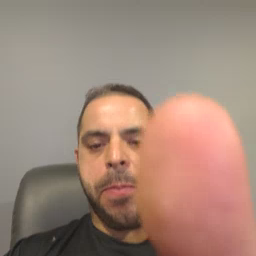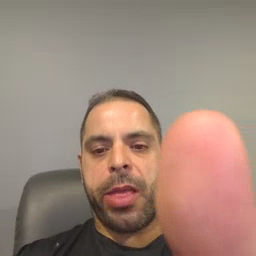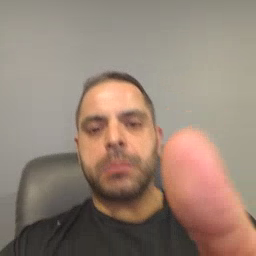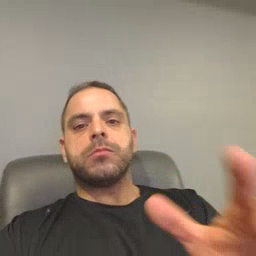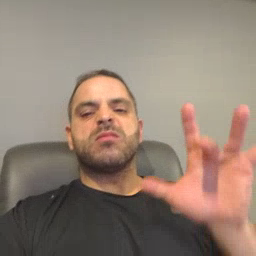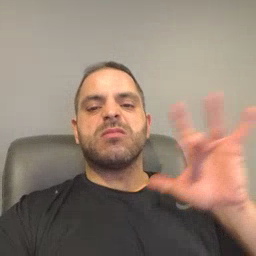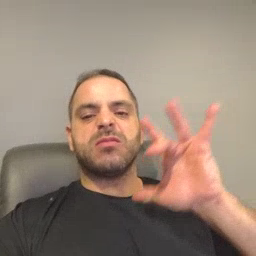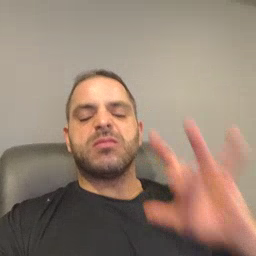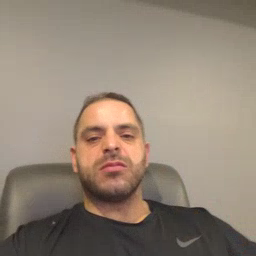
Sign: yucky